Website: walmart
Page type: billing-address
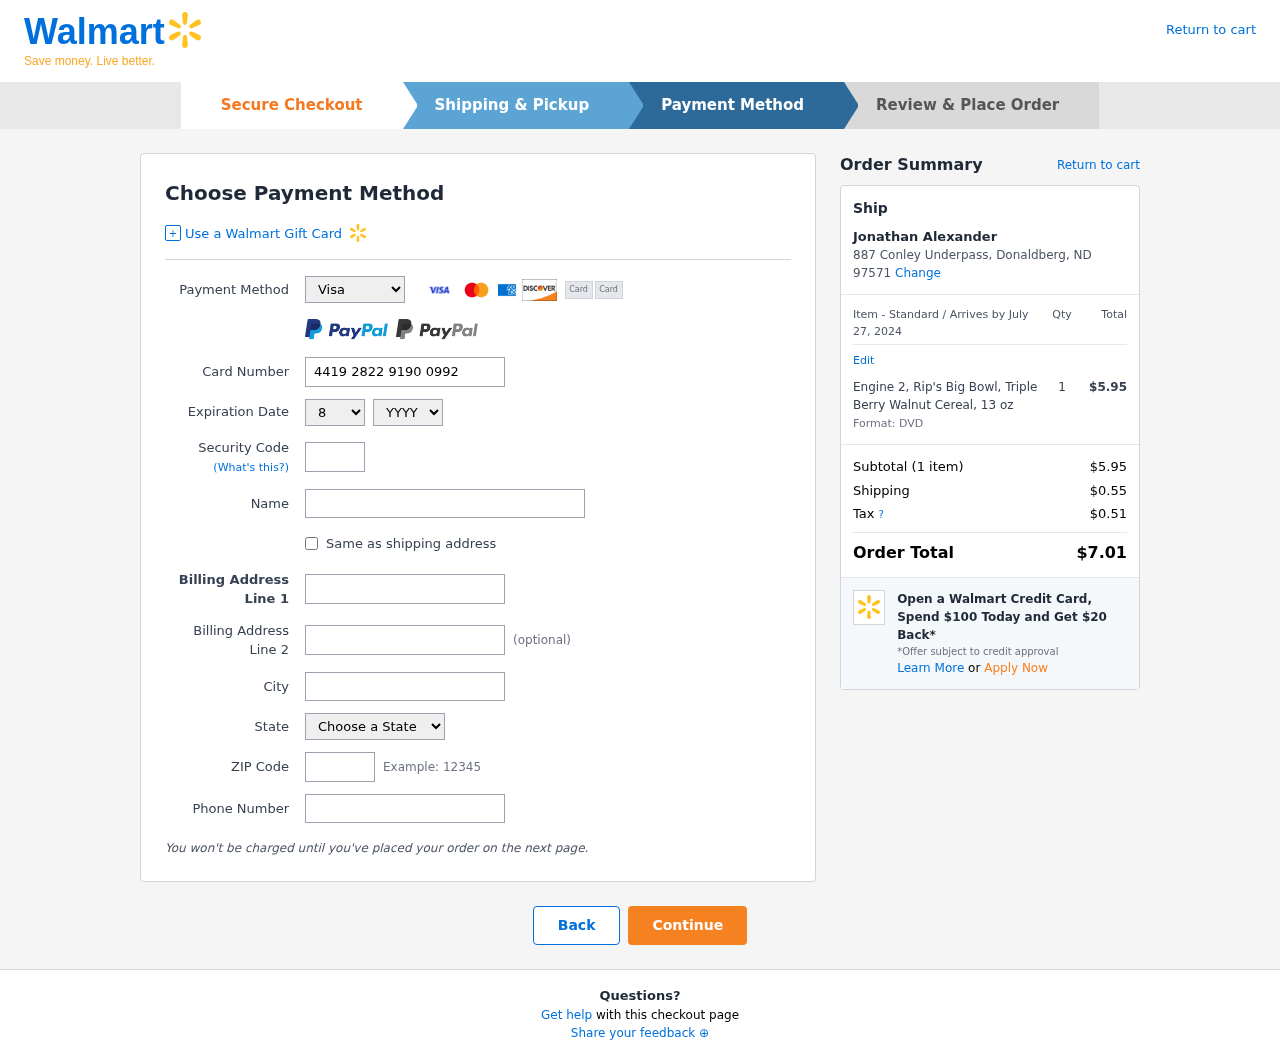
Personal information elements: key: PII_CARD_CVV
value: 232
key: PII_CARD_EXPIRY_MONTH
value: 08
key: PII_CARD_EXPIRY_YEAR
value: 27
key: PII_CARD_NUMBER
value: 4419 2822 9190 0992
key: PII_CARD_TYPE
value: Visa
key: PII_CITY
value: Donaldberg
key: PII_CITY_STATE_ZIP
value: Donaldberg, ND 97571
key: PII_FULLNAME
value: Jonathan Alexander
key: PII_PHONE
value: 4207216762
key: PII_POSTCODE
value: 97571
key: PII_STATE
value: North Dakota
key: PII_STREET
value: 887 Conley Underpass
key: PII_FULLNAME2
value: Jonathan Alexander
Product elements: key: PRODUCT1_NAME
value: Engine 2, Rip's Big Bowl, Triple Berry Walnut Cereal, 13 oz
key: PRODUCT1_PRICE
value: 5.95
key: PRODUCT1_QUANTITY
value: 1
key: PRODUCT1_DESC
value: Format: DVD
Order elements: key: ORDER_DELIVERY_DATE
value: July 27, 2024
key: ORDER_NUM_ITEMS
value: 1
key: ORDER_SUBTOTAL
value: $5.95
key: ORDER_SHIPPING_COST
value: $0.55
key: ORDER_TAX
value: $0.51
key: ORDER_TOTAL
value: $7.01